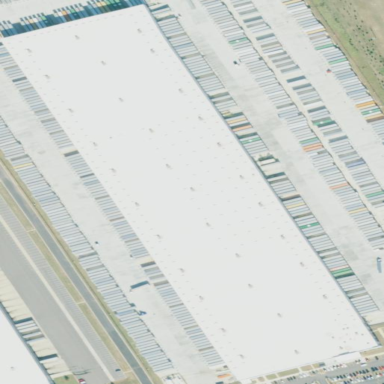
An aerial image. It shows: Warehouse.